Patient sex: F
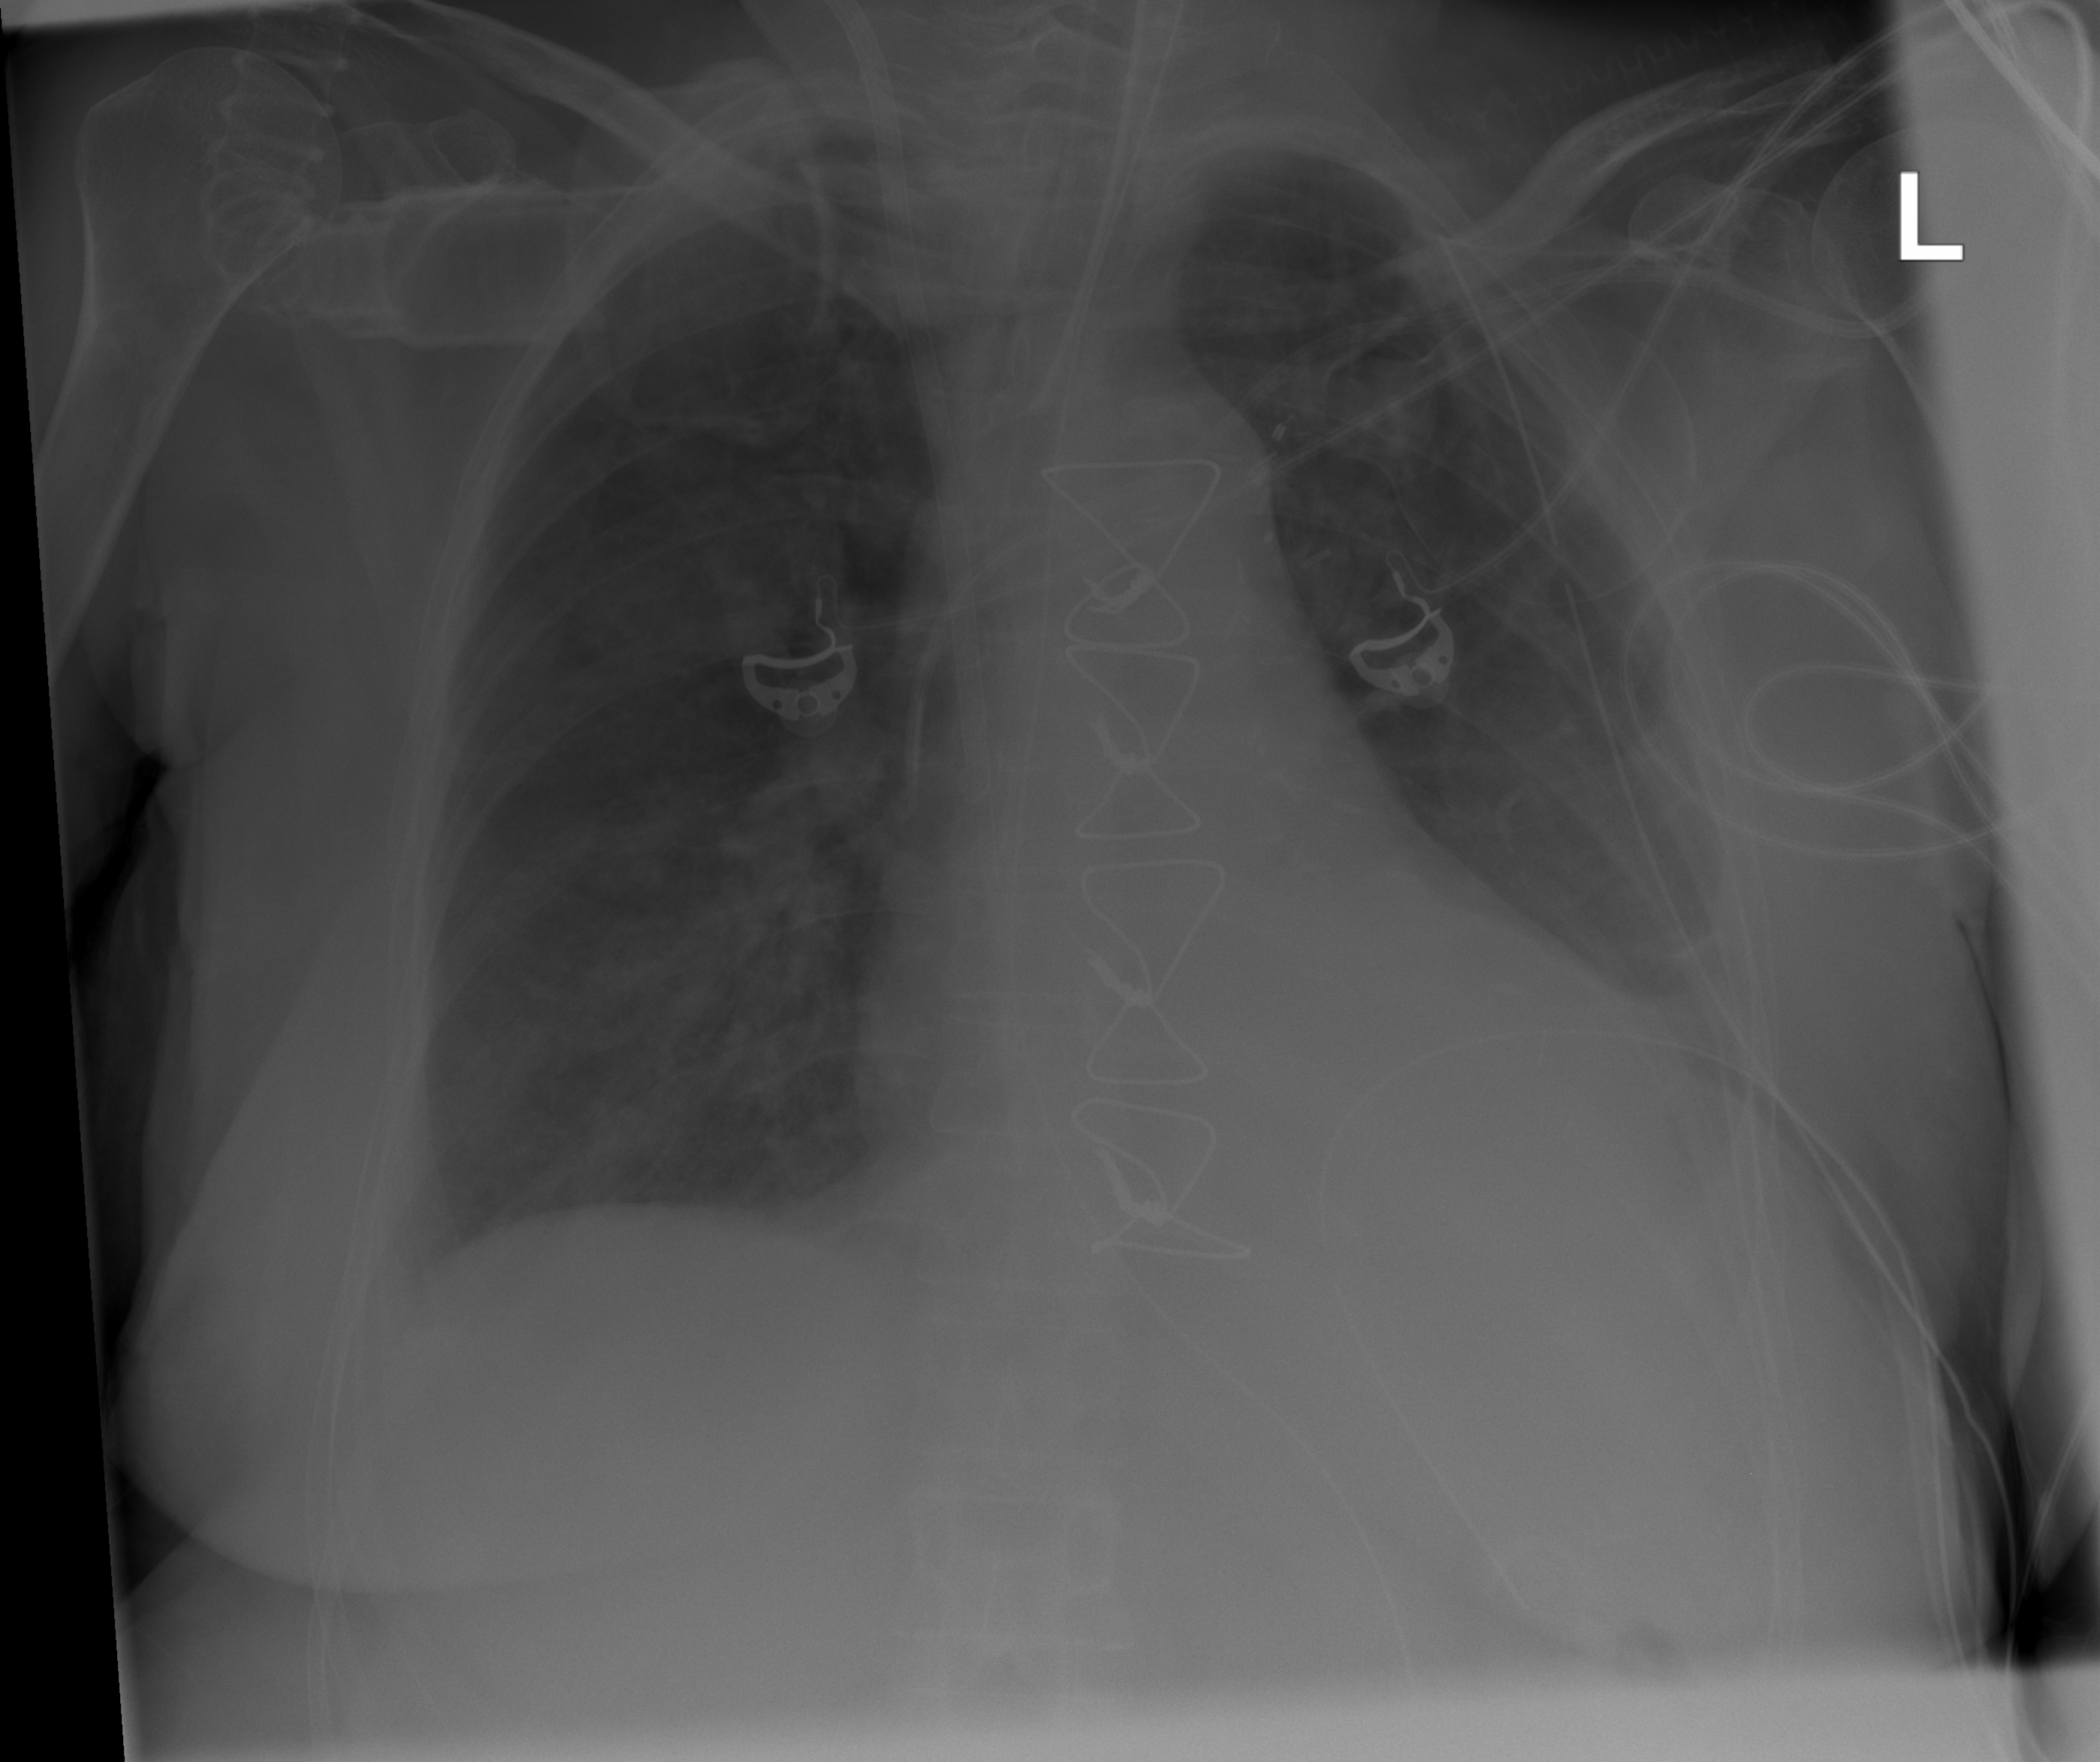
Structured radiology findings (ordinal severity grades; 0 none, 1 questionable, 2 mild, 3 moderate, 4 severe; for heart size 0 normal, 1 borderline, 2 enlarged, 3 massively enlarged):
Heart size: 1
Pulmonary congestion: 0
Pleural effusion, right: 1
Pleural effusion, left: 2
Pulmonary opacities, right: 2
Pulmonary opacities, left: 0
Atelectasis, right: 0
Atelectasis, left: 2